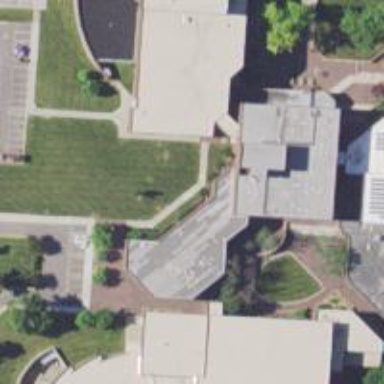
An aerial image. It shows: College building.